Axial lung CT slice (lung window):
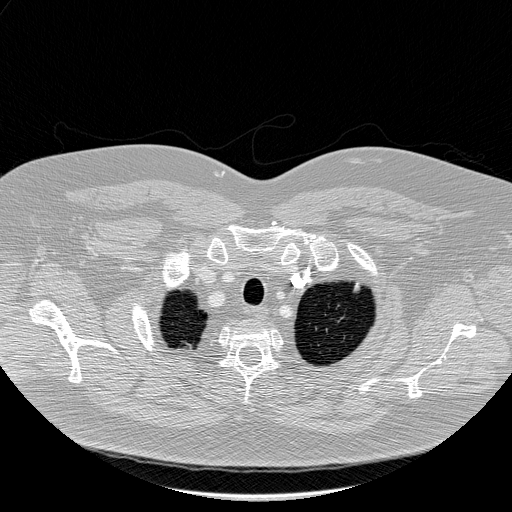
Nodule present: no